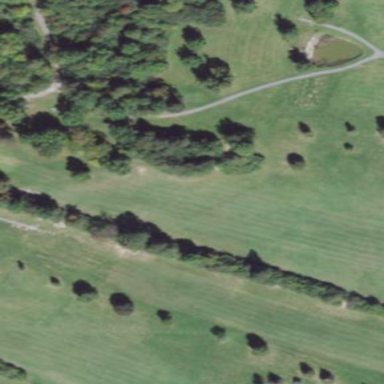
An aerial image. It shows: Grassy area designated as golf fairway.